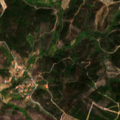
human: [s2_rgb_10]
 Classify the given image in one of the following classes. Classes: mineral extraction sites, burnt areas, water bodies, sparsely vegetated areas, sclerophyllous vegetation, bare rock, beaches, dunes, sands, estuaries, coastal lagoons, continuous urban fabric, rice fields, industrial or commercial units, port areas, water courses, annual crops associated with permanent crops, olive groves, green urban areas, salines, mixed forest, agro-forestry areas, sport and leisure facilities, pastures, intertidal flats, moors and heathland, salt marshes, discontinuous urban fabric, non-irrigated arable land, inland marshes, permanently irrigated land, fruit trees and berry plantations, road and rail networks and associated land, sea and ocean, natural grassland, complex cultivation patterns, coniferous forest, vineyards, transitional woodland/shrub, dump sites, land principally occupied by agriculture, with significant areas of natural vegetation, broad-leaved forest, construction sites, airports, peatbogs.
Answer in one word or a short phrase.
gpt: land principally occupied by agriculture, with significant areas of natural vegetation, coniferous forest, transitional woodland/shrub